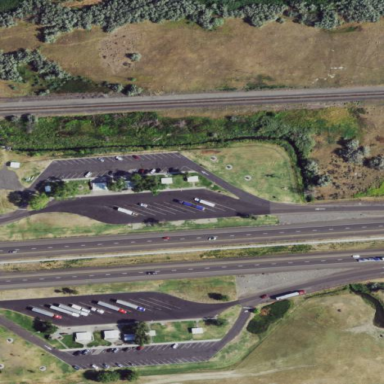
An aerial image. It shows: Rest area along the road.